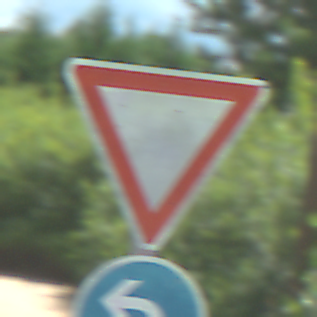
Verkehrszeichen: VorfahrtGewaehren
Zusatzzeichen unten: VorgeschriebeneFahrtrichtungLinks
Umgebung: Outdoor, Nature
Tageszeit: Midday
Wetter: PartlyCloudy
Licht: Natural
Jahreszeit: NotSpecified
Kontrast: HighContrast